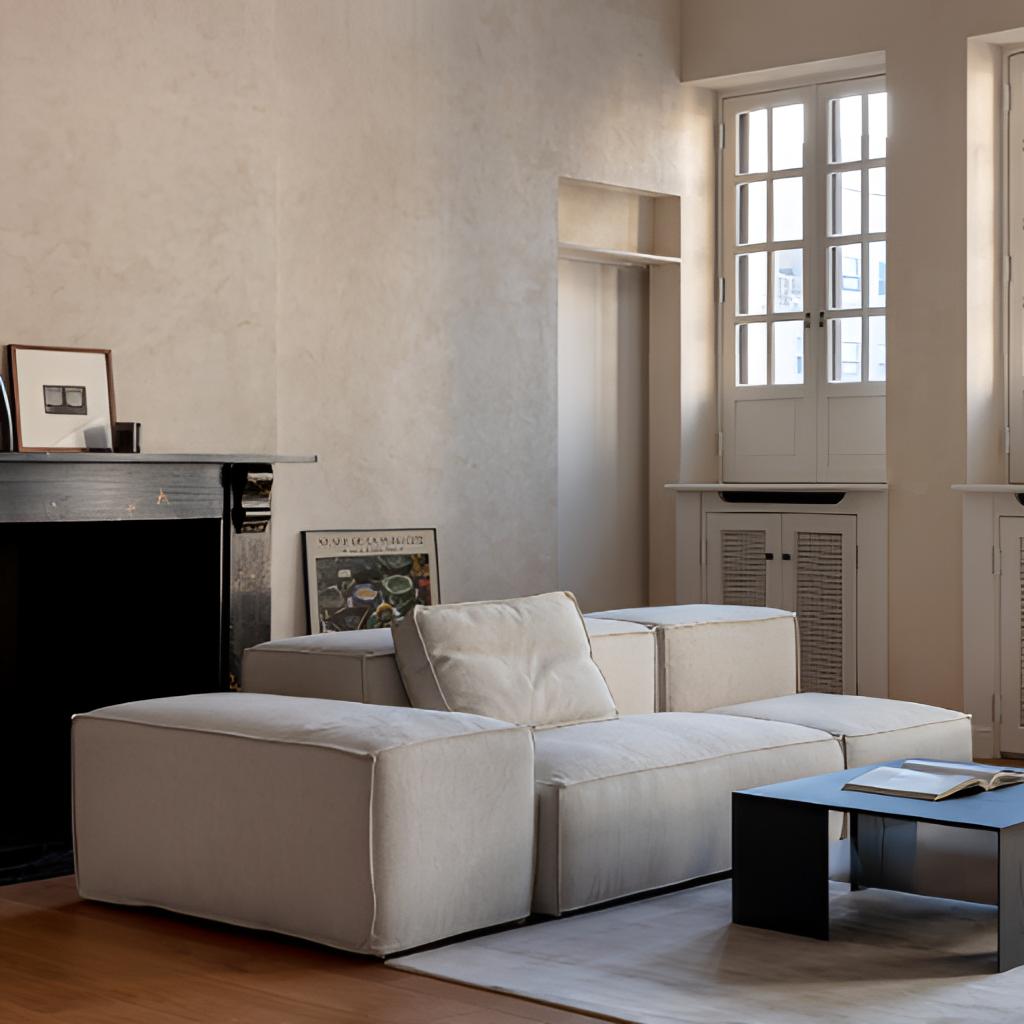
beige fabric sectional sofa, living room, contemporary, plaster wallpaper, with solid pattern, wood flooring, with plank pattern